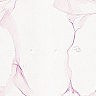
Metastatic tissue present: no